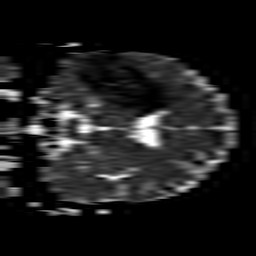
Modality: ADC
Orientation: coronal
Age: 57
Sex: male
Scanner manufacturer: philips
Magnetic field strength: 1.5 T
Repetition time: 3.395 s
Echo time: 0.06922 s